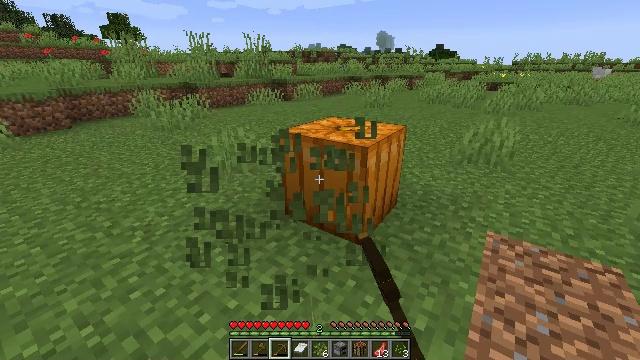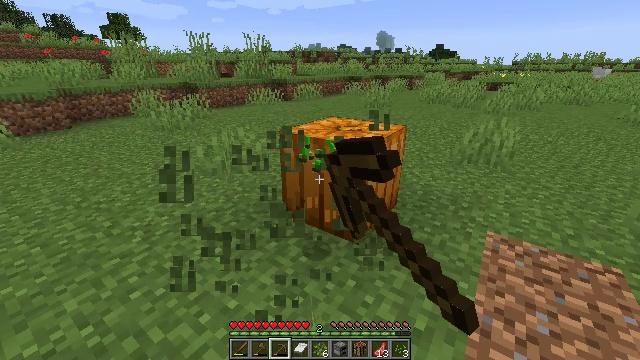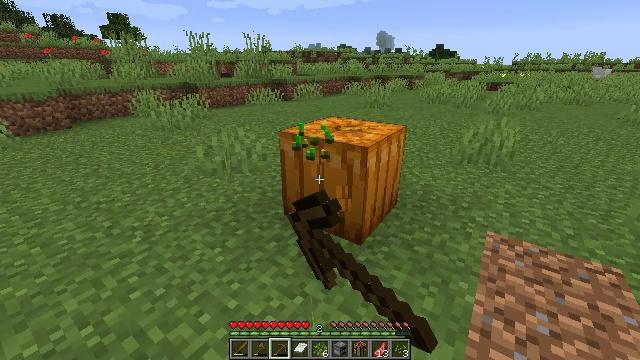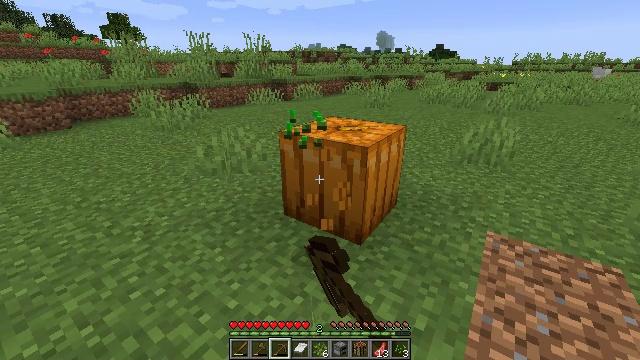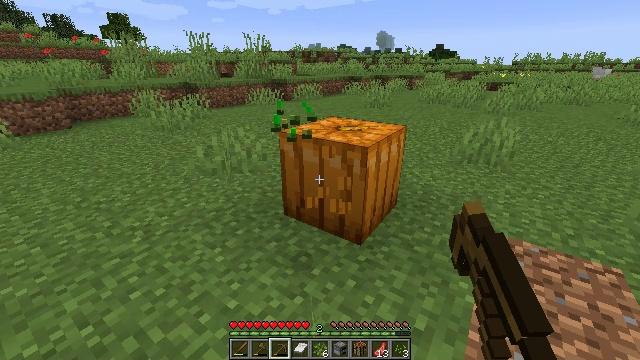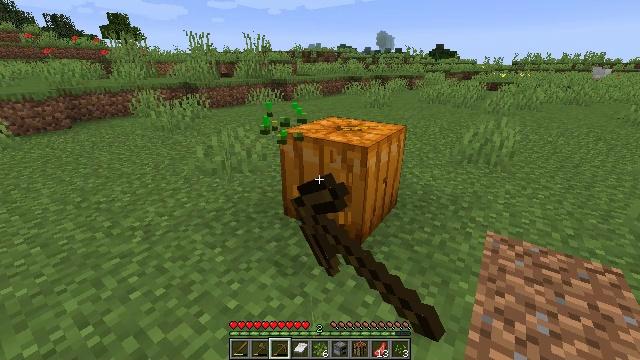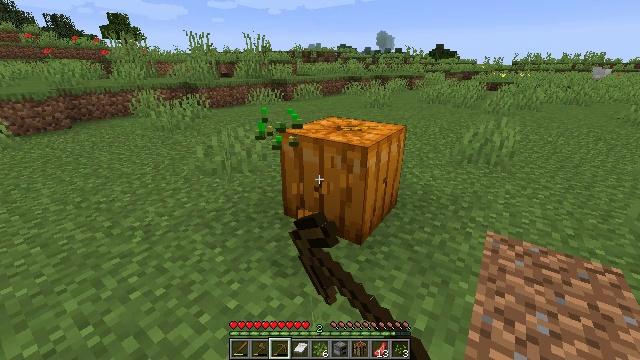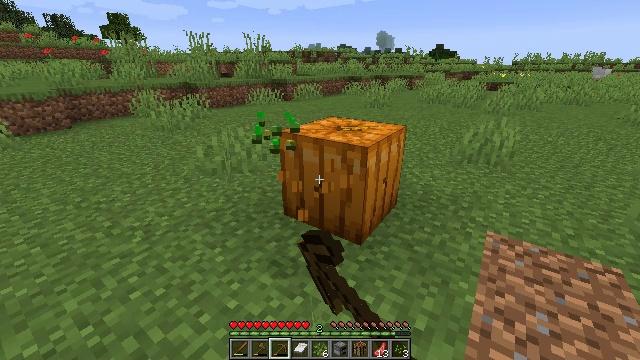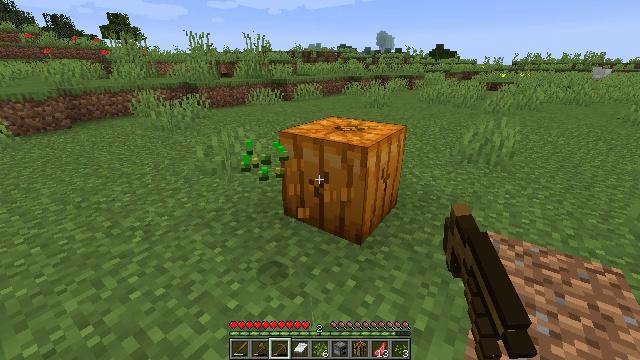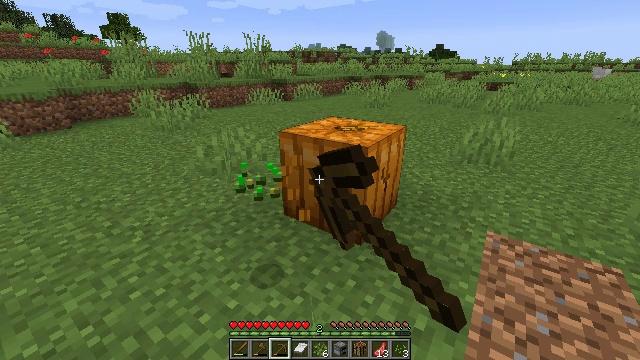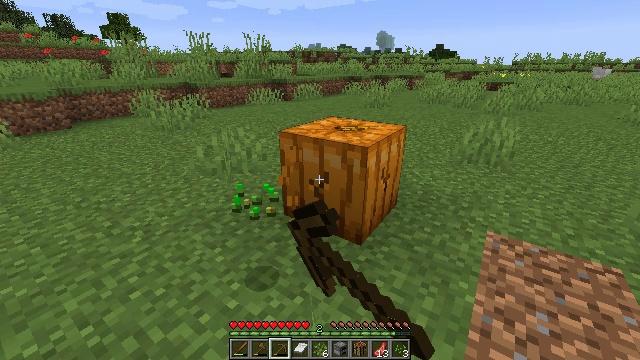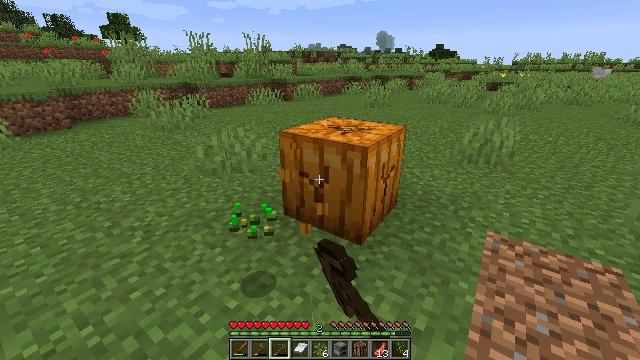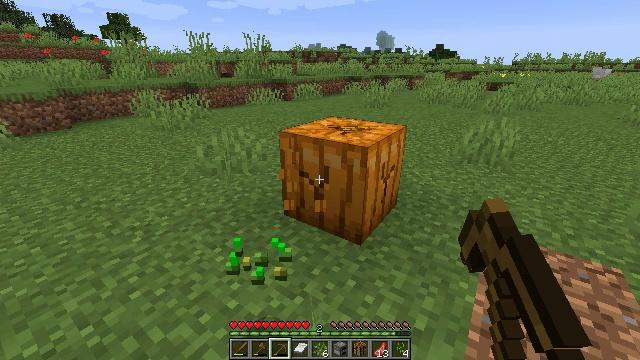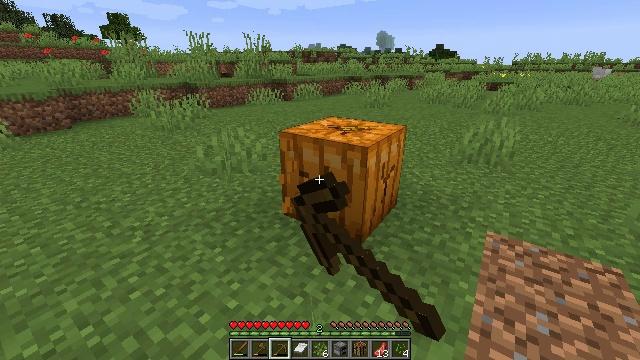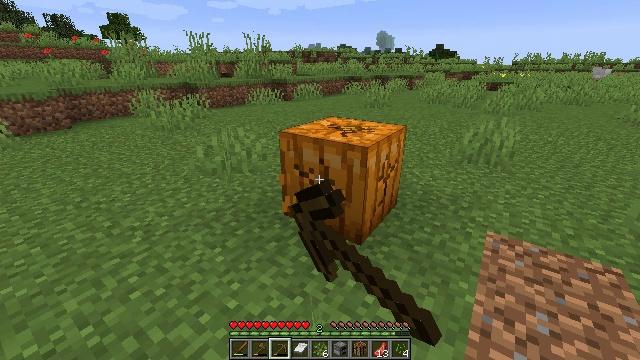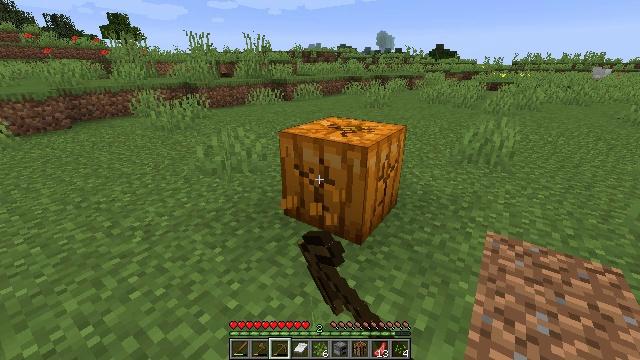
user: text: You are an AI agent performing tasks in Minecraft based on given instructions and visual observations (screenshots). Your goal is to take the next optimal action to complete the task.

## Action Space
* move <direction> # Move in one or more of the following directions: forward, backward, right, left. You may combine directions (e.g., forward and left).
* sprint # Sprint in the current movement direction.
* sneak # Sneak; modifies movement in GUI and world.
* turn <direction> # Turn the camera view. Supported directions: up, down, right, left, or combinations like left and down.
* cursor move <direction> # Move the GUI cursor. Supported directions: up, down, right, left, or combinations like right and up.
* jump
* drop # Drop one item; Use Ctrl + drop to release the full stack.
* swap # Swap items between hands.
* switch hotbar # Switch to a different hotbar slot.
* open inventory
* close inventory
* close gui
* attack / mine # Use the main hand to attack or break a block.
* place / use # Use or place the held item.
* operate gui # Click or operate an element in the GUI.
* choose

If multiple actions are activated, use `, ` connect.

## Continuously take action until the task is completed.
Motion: motion action
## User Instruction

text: Break the pumpkin to collect it.
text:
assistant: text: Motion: attack / mine
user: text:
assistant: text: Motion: attack / mine
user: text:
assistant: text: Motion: attack / mine
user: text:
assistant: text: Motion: attack / mine
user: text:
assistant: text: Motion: attack / mine
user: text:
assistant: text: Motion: attack / mine
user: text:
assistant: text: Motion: attack / mine
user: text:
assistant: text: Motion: attack / mine
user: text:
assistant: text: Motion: attack / mine
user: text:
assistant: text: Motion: attack / mine
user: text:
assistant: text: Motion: attack / mine
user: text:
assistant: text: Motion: attack / mine
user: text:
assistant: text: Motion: attack / mine
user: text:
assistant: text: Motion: attack / mine
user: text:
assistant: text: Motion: attack / mine
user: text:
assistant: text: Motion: attack / mine
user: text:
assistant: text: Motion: attack / mine
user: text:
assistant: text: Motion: attack / mine
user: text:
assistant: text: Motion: attack / mine
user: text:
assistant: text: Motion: attack / mine
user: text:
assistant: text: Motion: attack / mine
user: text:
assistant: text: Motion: attack / mine
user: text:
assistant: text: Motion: attack / mine
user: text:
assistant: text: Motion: attack / mine
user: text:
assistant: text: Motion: attack / mine
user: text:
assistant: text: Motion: attack / mine
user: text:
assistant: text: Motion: attack / mine
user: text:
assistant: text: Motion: attack / mine
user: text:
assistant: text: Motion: attack / mine
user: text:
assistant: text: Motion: attack / mine